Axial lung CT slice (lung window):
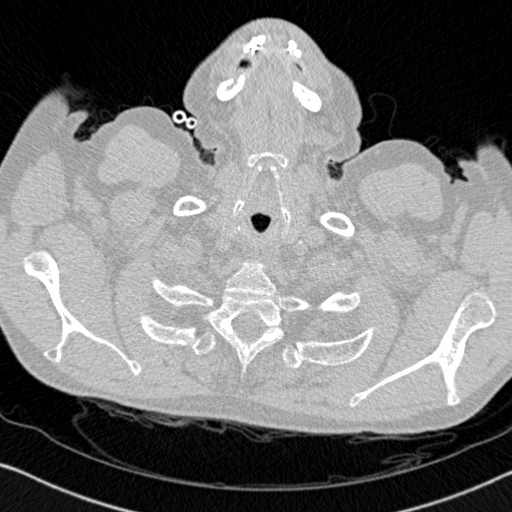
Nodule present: no